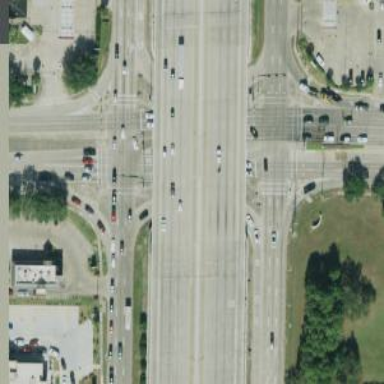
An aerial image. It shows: Frontage road connected to secondary link.